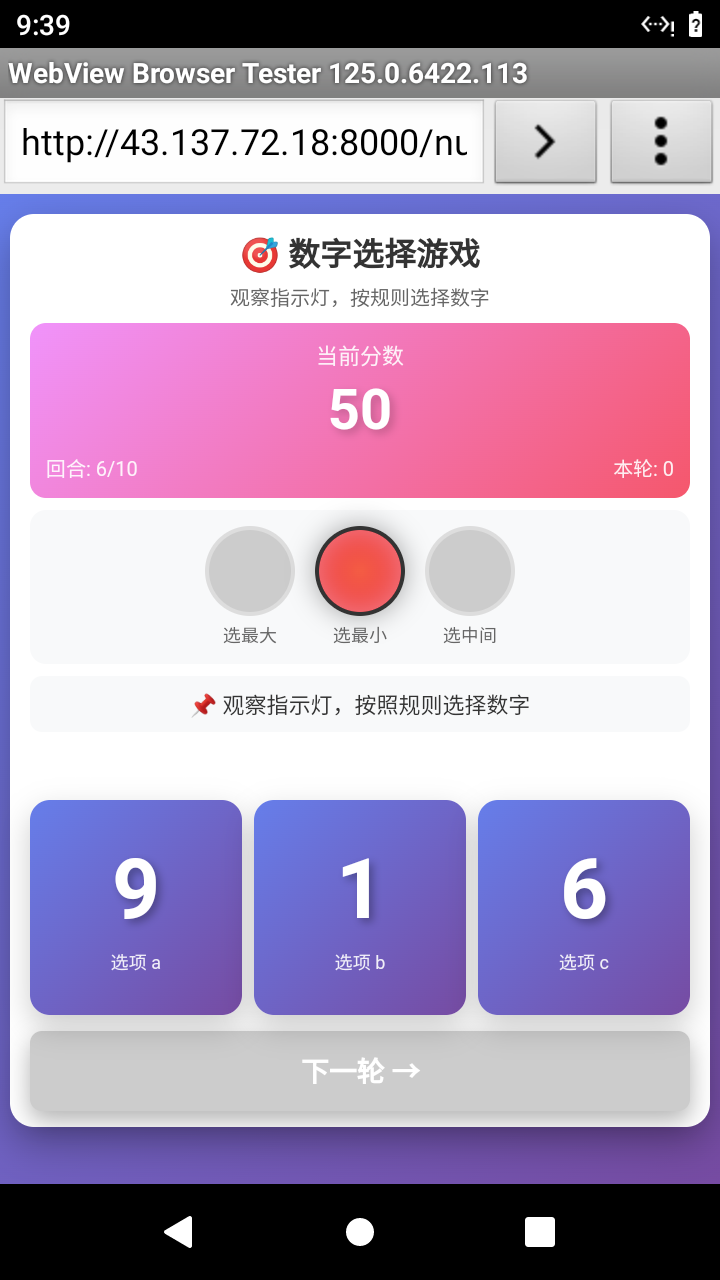

Select the correct number based on the traffic light color.
Answer: 1